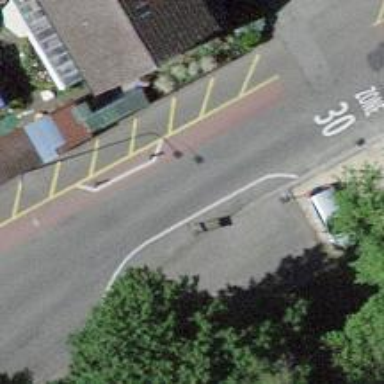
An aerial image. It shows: Traffic calming feature called choker.